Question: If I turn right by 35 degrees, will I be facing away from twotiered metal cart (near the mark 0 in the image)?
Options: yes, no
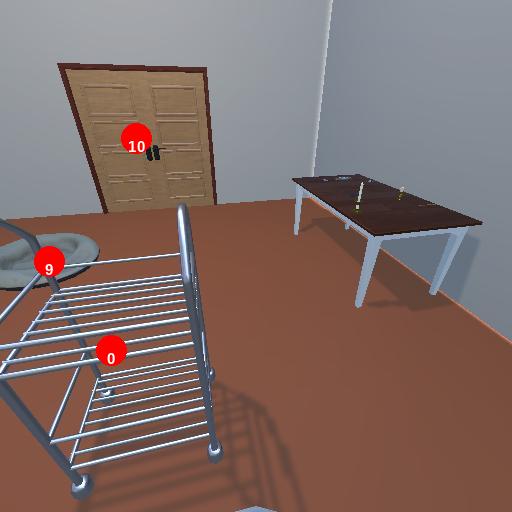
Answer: yes